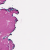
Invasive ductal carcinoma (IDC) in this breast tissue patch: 0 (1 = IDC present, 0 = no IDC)